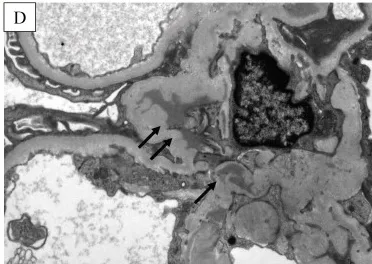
Renal pathology findings of light and electron microscopy. (D) Electron microscopy showed electron-dense deposits in mesangial area (arrow). PAS: periodic acid-Schiff.
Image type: pathology (pas)